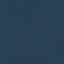
Label: SeaLake